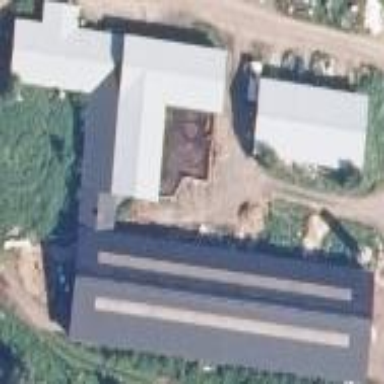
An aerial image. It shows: Cowshed building.